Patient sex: M
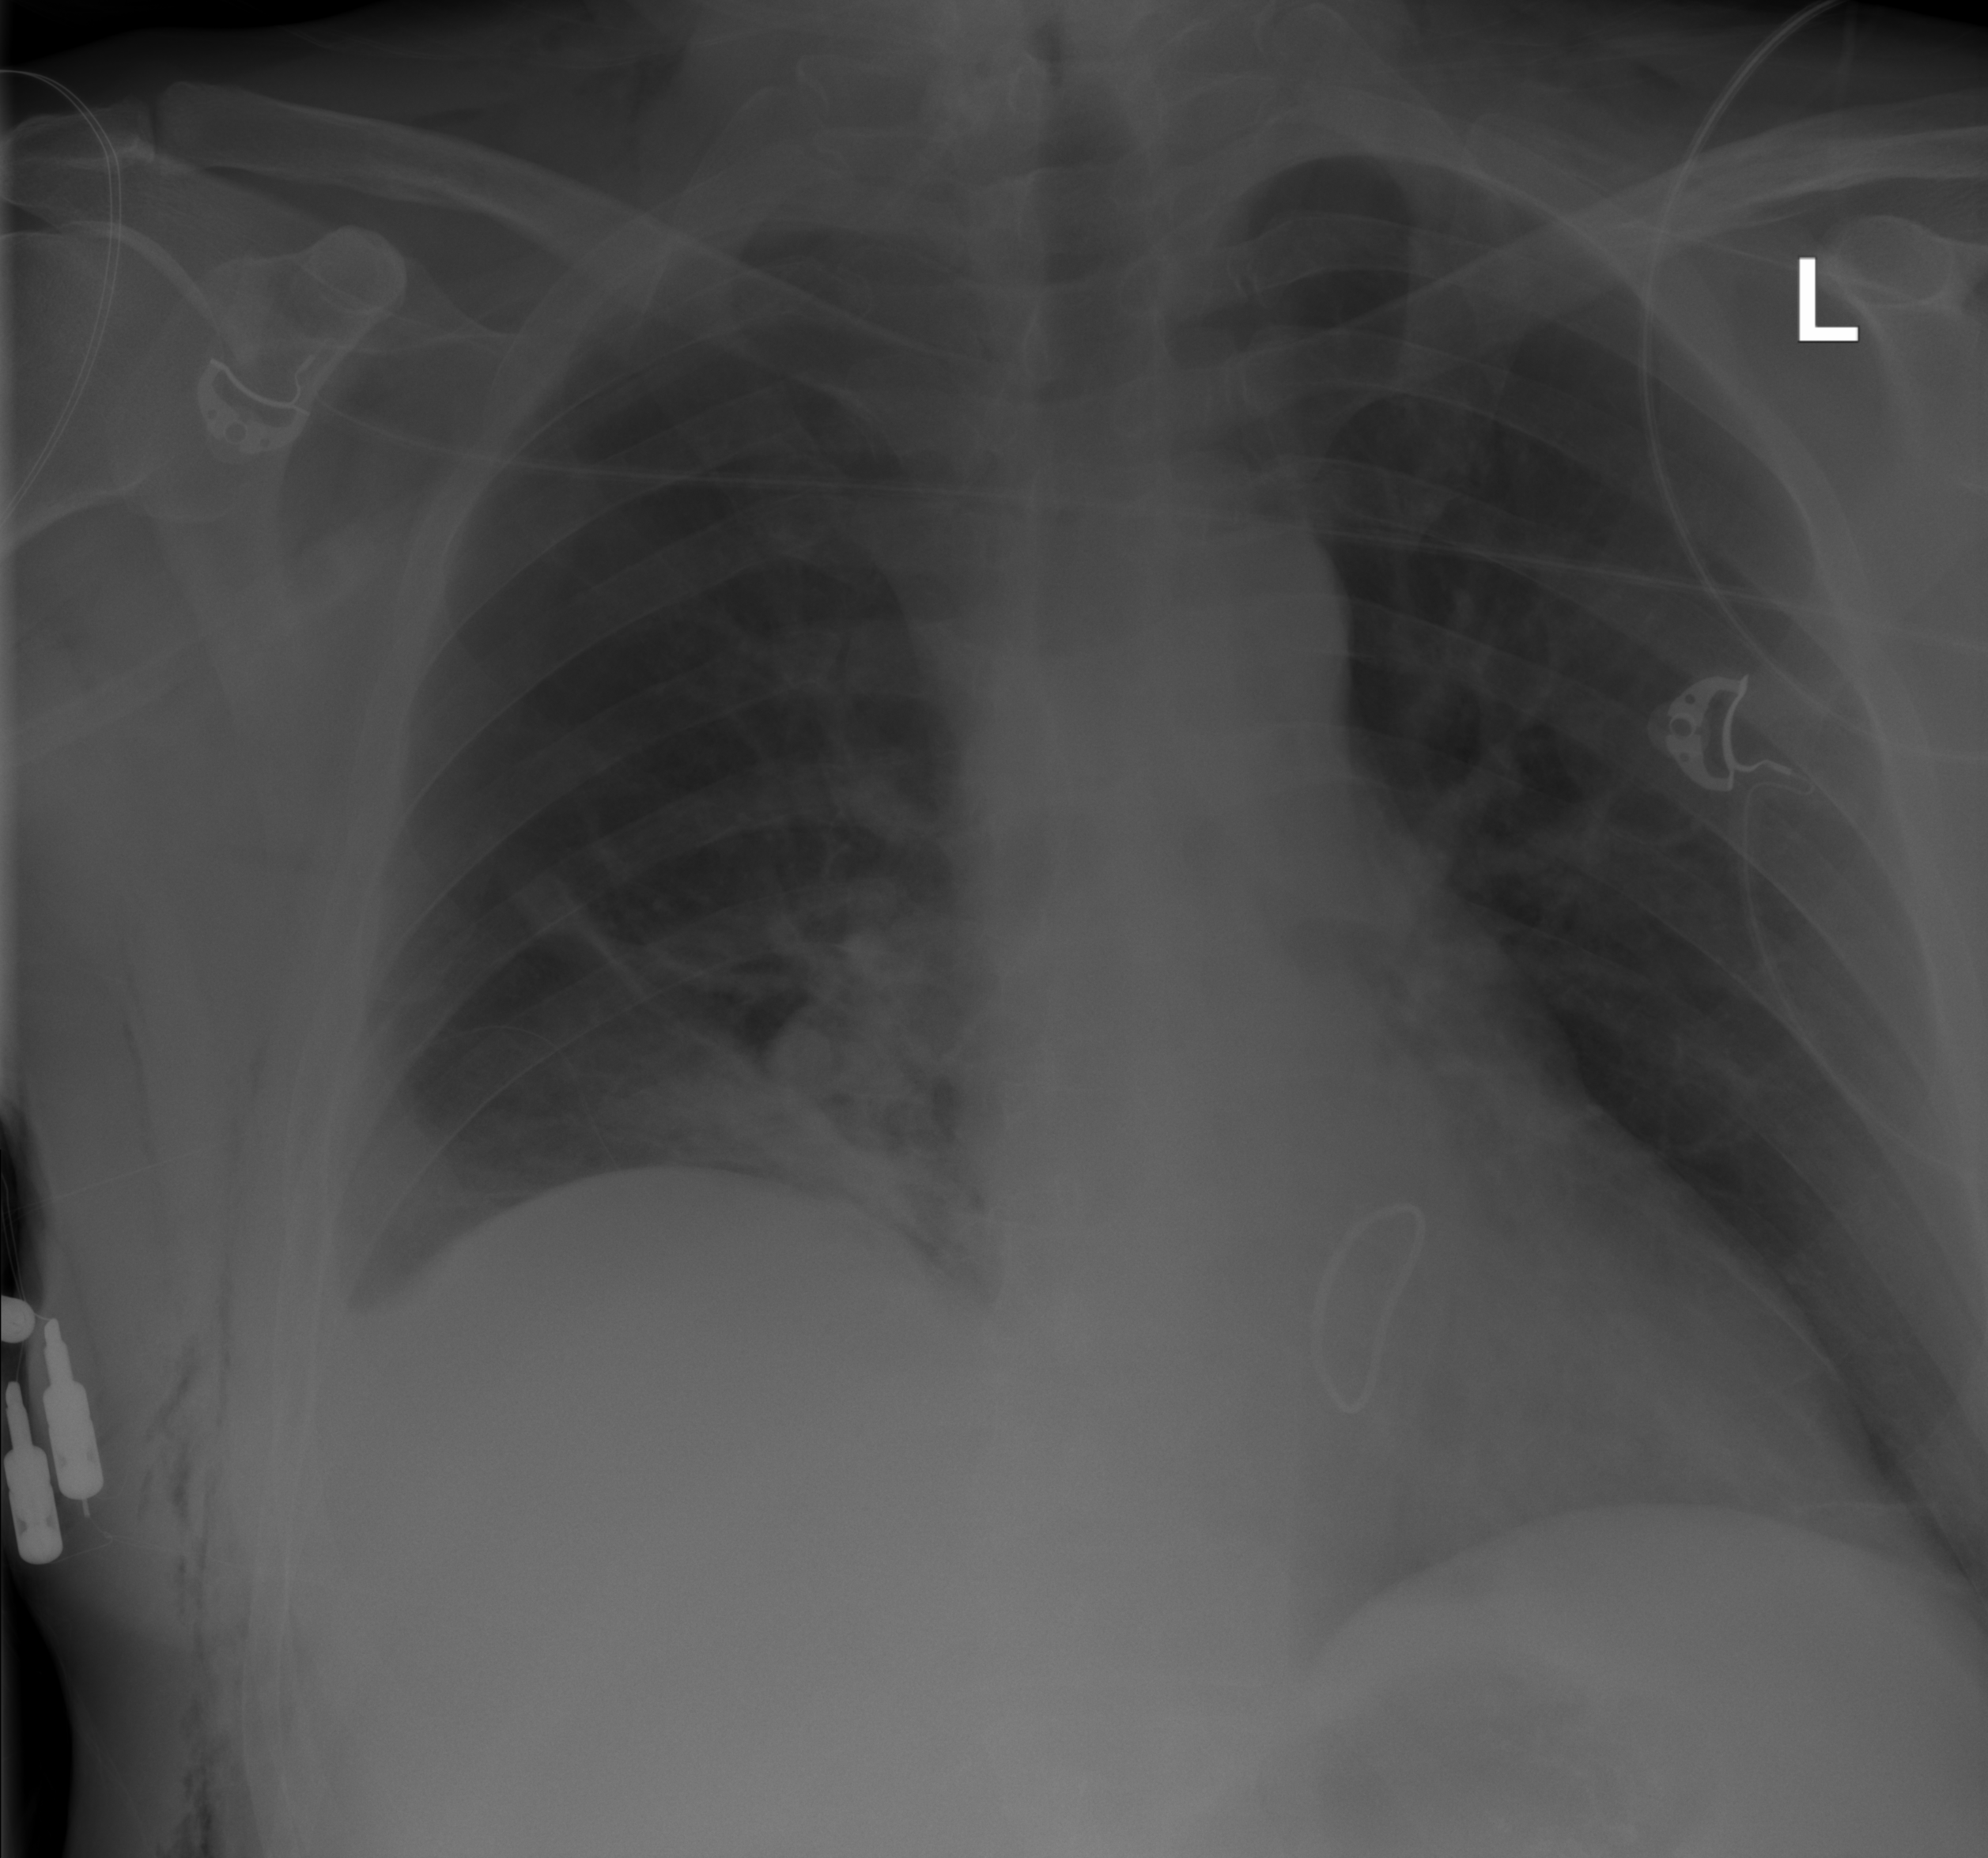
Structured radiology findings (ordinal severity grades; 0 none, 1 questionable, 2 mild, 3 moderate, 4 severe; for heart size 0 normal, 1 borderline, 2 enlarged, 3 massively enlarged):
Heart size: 0
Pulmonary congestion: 0
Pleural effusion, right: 2
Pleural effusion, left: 0
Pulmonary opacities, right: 2
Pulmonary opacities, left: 0
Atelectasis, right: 3
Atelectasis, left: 0